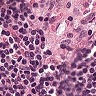
Metastatic tissue present: no